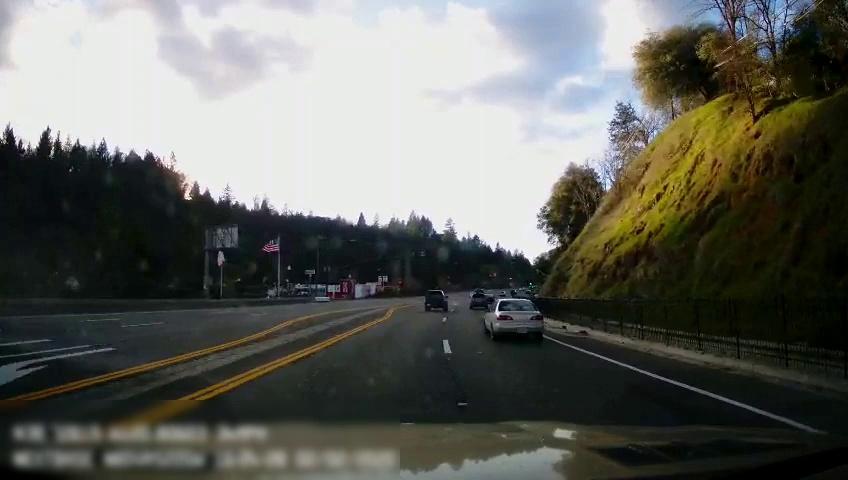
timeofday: Day
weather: Sunny
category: Drivable Space
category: Vehicles | Car
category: Vehicles | SUV
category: Vehicles | SUV
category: Lanes | Current Lane
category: Lanes | Alternate Lane
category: Lanes | Current Lane
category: Lanes | Opposite Lane
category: Lanes | Opposite Lane
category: Lanes | Opposite Lane
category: Lanes | Opposite Lane
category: Lanes | Opposite Lane
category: Lanes | Opposite Lane
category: Lanes | Opposite Lane